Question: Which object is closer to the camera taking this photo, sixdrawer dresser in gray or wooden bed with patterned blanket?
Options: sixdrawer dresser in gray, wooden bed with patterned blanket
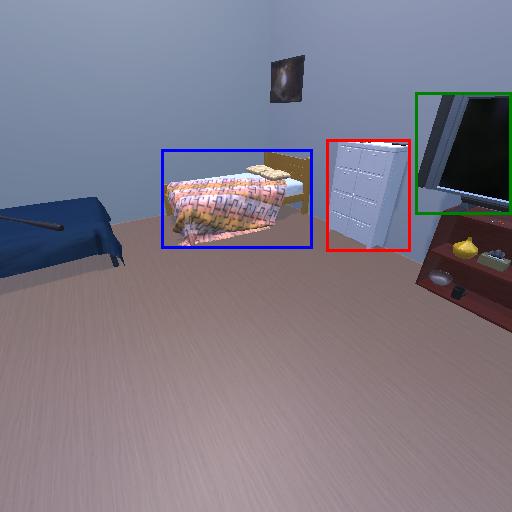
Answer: sixdrawer dresser in gray